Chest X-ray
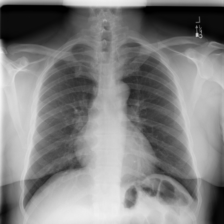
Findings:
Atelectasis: negative
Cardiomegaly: negative
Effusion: negative
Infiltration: negative
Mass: negative
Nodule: negative
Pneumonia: negative
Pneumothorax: negative
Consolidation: negative
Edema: negative
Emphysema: negative
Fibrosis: negative
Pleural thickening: negative
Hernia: negative